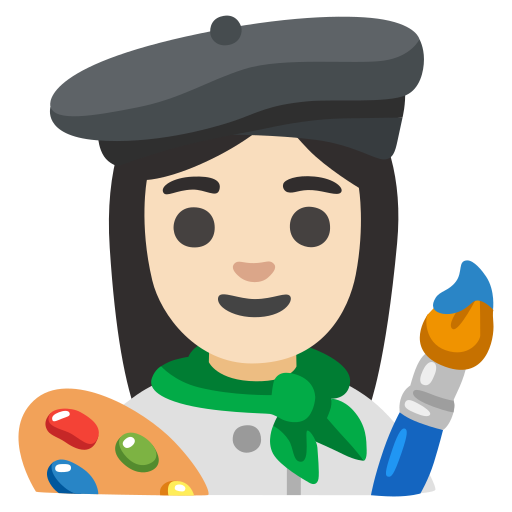
Emoji: 👩🏻‍🎨